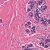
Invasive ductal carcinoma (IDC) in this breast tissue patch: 0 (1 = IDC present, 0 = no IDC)